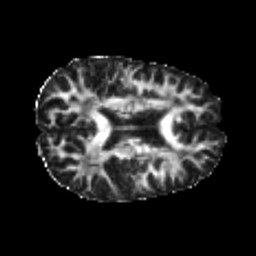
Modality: FA
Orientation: axial
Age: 20
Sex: male
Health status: healthy
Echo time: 0.074 s